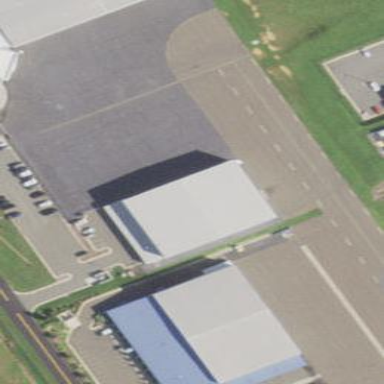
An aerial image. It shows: Hangar building.